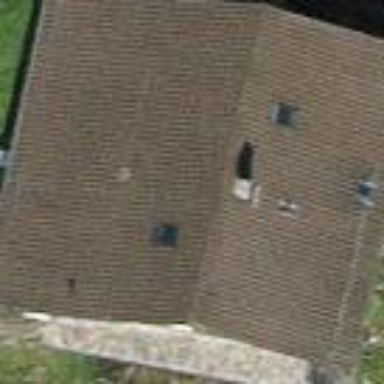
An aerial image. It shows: Building with tiled roof.